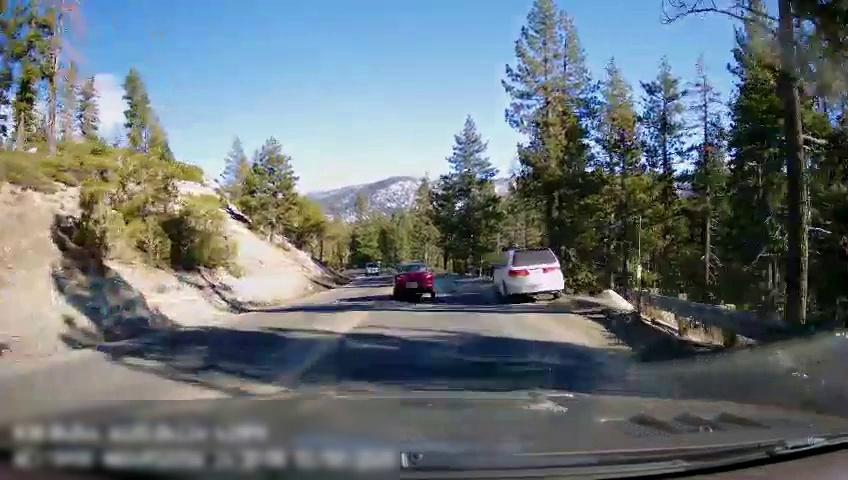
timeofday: Day
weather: Sunny
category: Drivable Space
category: Vehicles | Car
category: Vehicles | Truck
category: Vehicles | SUV
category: Lanes | Opposite Lane
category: Lanes | Current Lane
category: Lanes | Opposite Lane